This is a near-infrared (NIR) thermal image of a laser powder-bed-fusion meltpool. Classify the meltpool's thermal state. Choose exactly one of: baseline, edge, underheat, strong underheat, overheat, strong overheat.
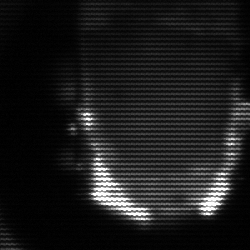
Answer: baseline